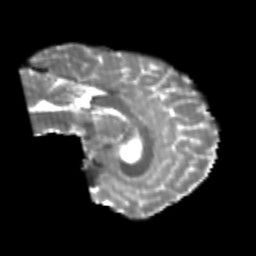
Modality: T2w
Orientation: sagittal
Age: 23
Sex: male
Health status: healthy
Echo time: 0.074 s